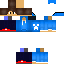
A male human skin with medium skin, wearing brown long hair dressed in a blue hoodie and blue pants, featuring a closed mouth.